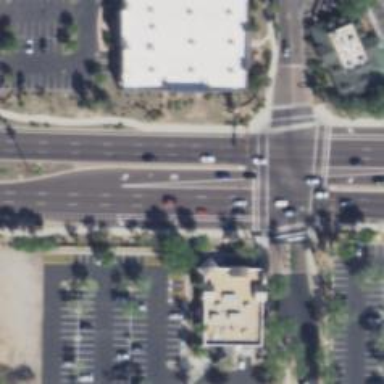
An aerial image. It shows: Solid stop line on the road.